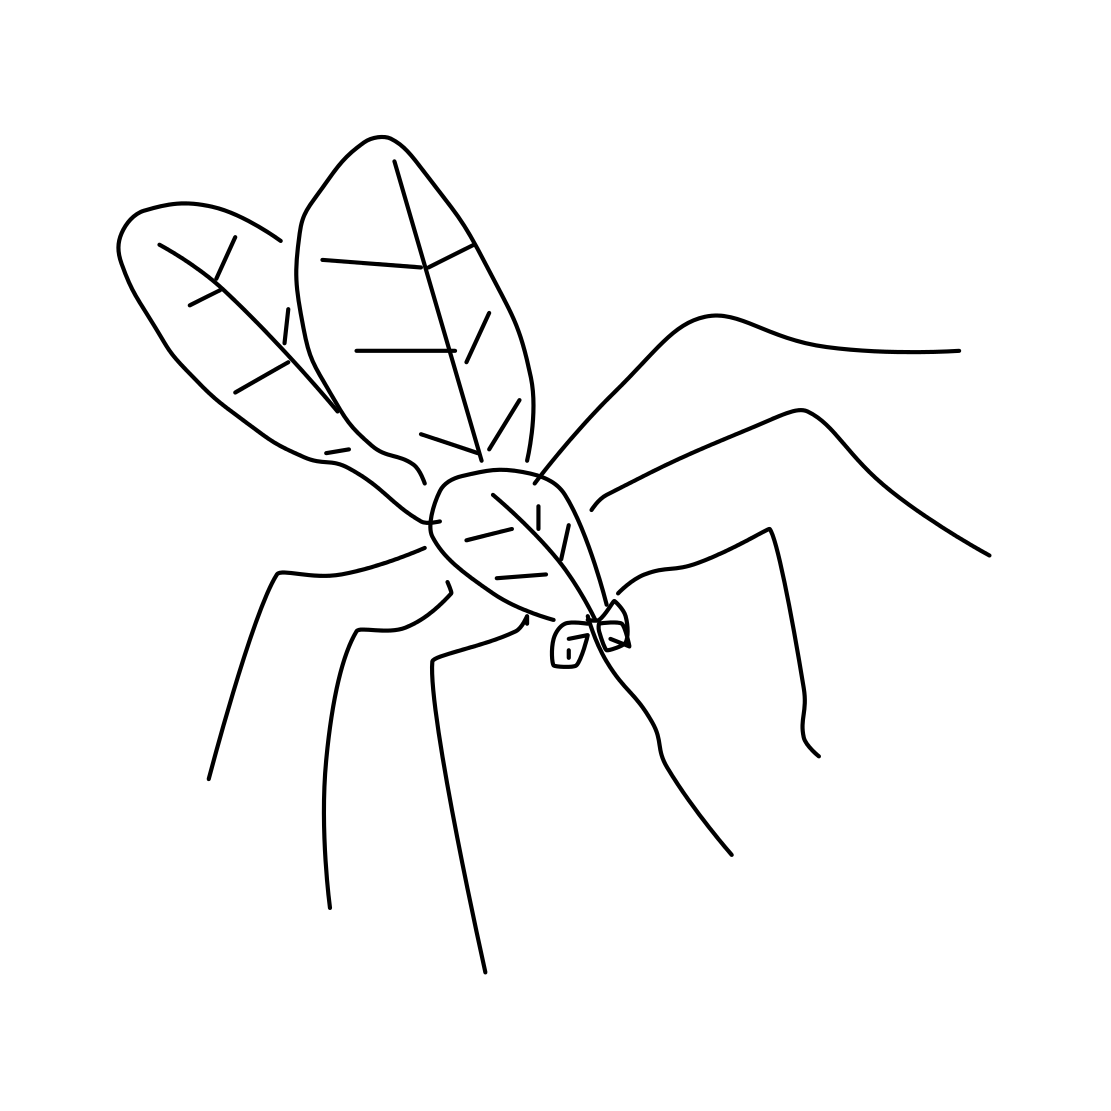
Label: mosquito